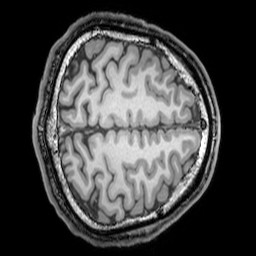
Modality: T1w
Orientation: axial
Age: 24
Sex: male
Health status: healthy
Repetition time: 0.081 s
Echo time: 0.037 s